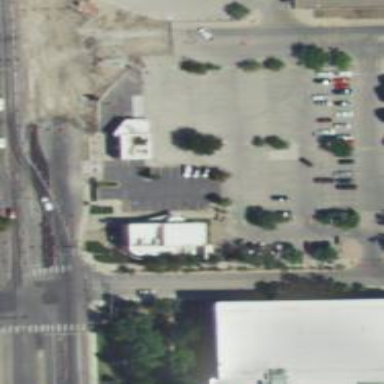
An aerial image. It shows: Parking space is available.